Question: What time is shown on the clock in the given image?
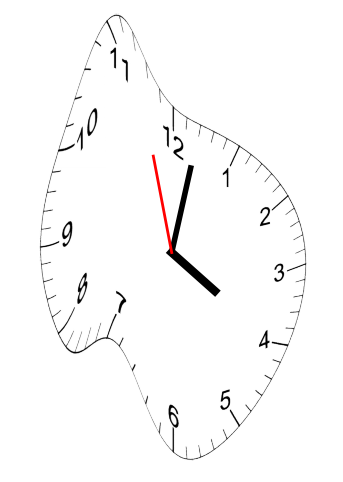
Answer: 04:01:57